Interaction volume radius: 5 \u00c5
Interaction volume height: 40 \u00c5
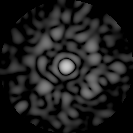
Disorder parameter: 0.6549